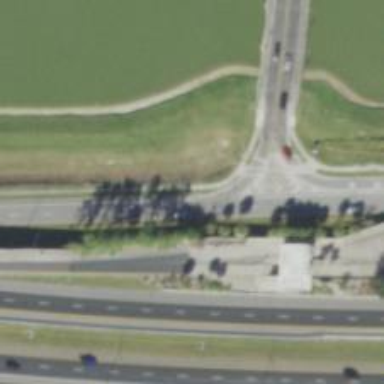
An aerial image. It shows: Asphalt road at the secondary link level.